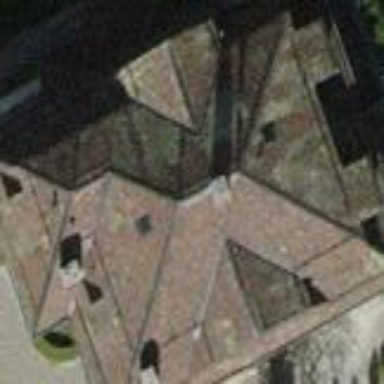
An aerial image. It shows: Detached building with mansard roof.